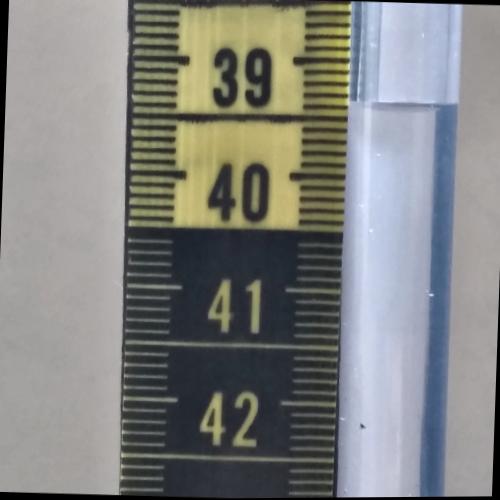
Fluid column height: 39.9 cm